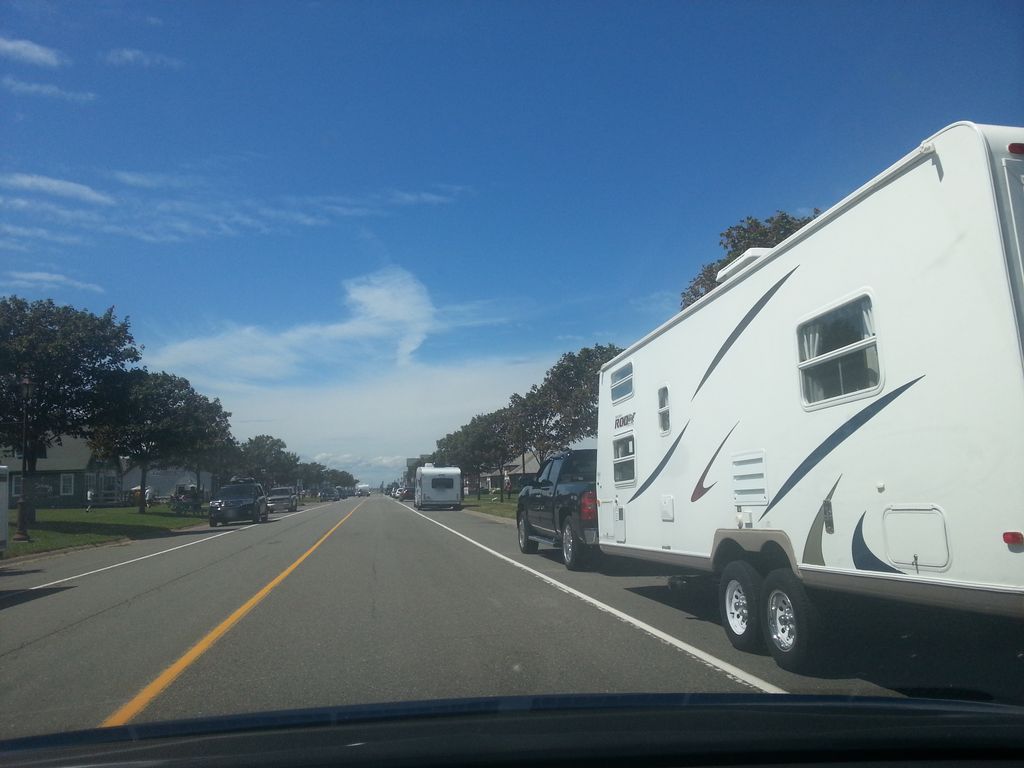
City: charlottetown